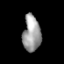
Tissue: prostate
Cell type: T cells
Senescence score: 0.3219
Nuclear area (px): 625
Mean DAPI intensity: 157.293